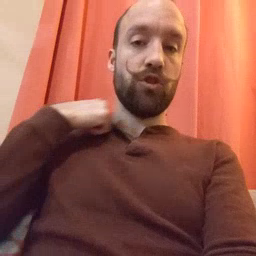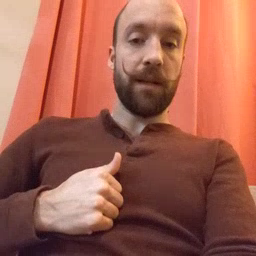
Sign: jacket